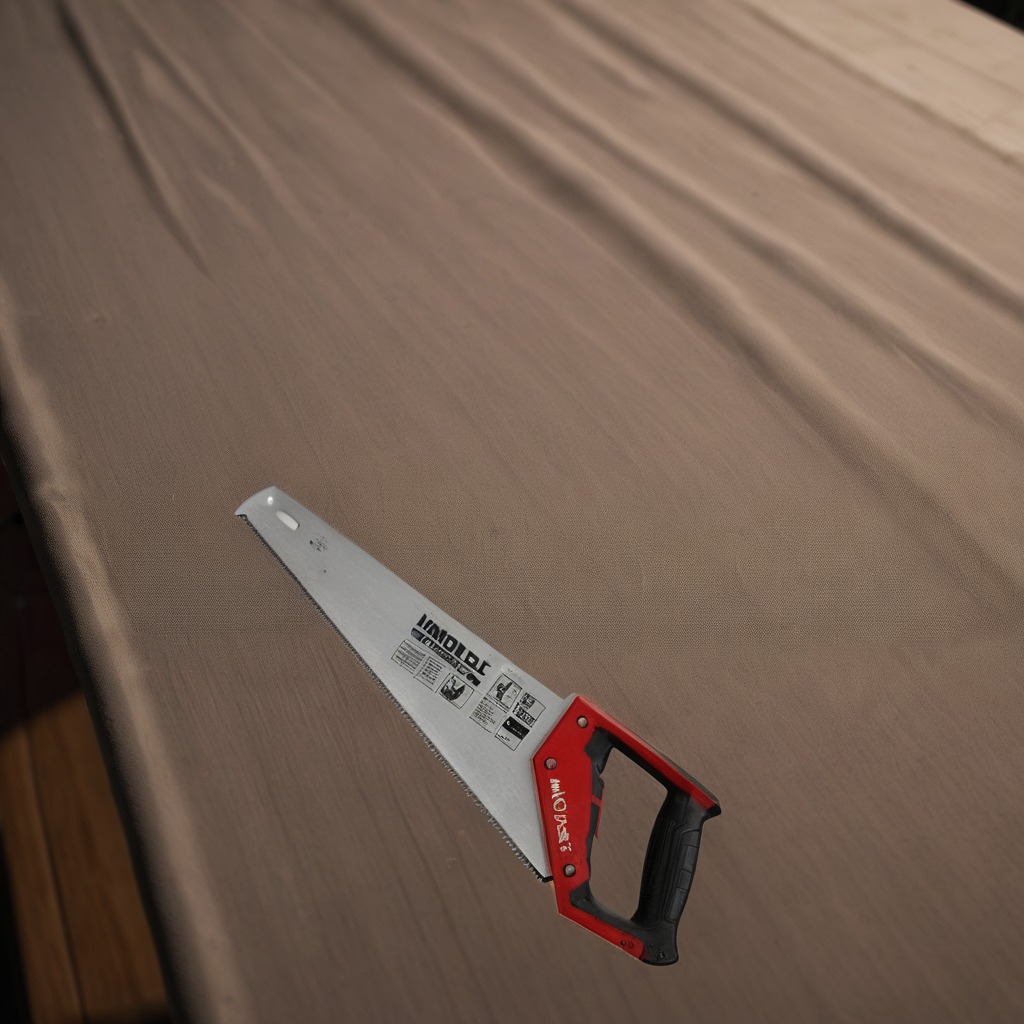
A metal saw is lying on a wooden table inside a workshop at night.